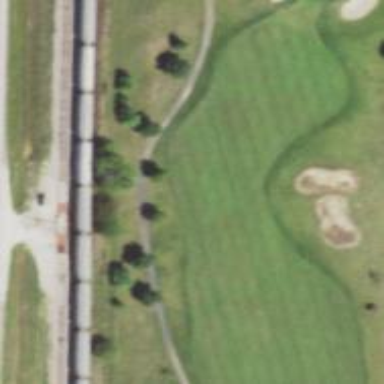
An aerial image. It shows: View of golf hole.